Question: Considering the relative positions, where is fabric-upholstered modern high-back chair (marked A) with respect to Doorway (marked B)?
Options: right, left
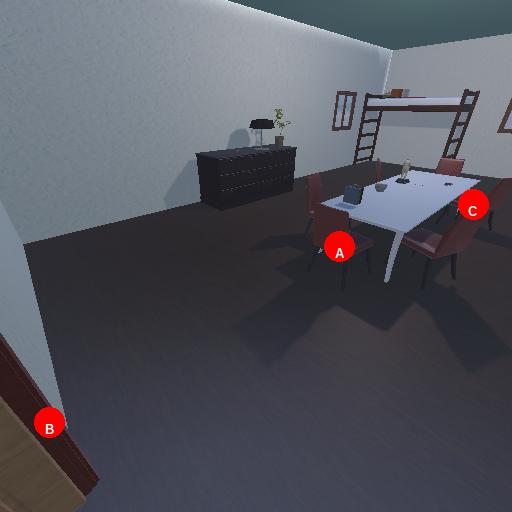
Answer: right